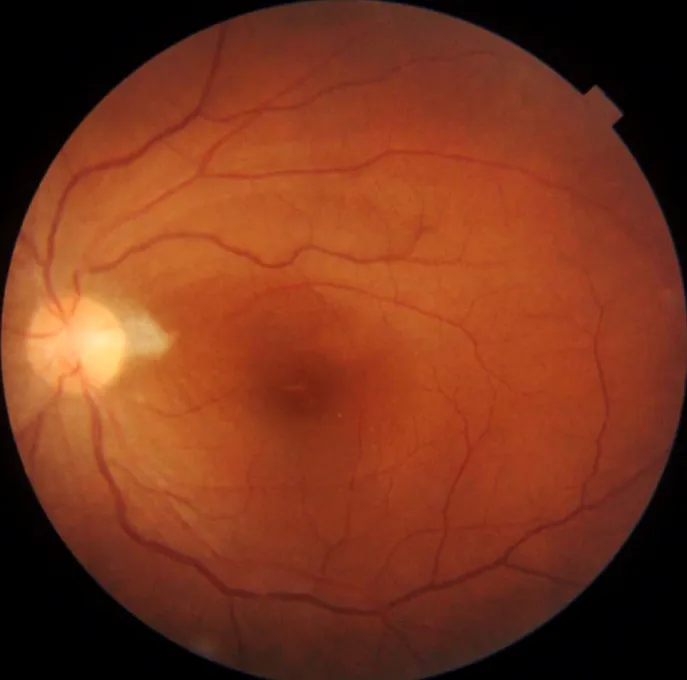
After the treatment, optic disc edema, focal retinal infiltrates, retinal haemorrhage, serous retinal detachment, and macular exudates decreased.
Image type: ophthalmic_imaging (fundus_photograph)